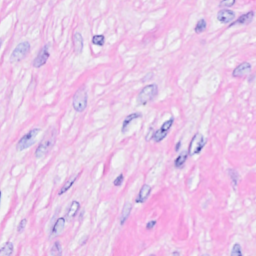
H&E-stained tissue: Breast